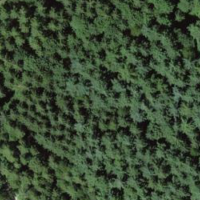
EUNIS habitat code: 43
Species observed at this site:
Prunus spinosa